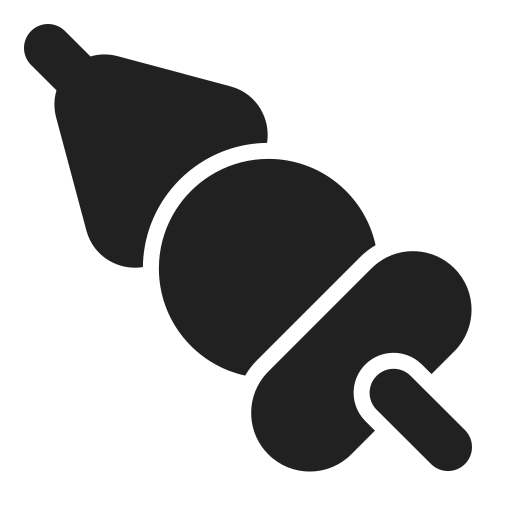
oden high contrast